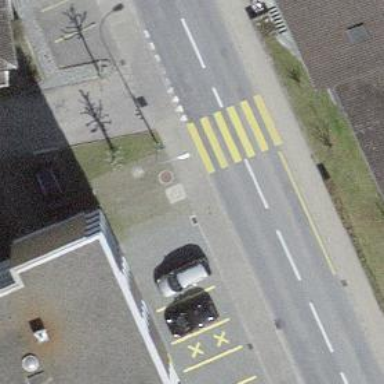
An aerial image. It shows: Uncontrolled zebra crossing with notable zebra markings.